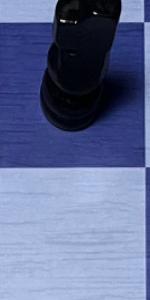
Label: Empty